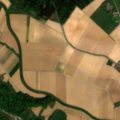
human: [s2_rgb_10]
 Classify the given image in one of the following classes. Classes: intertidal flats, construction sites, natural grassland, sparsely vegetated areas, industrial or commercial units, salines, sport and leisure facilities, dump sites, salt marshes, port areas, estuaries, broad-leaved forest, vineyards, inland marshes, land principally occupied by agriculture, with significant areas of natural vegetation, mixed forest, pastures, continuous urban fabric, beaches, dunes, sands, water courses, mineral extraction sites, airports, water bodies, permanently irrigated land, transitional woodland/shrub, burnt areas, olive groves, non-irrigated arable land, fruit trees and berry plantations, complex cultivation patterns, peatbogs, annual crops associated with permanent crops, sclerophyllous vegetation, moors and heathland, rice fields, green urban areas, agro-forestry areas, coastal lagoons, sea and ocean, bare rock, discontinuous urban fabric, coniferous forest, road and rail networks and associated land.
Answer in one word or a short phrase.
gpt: sport and leisure facilities, non-irrigated arable land, complex cultivation patterns, land principally occupied by agriculture, with significant areas of natural vegetation, broad-leaved forest, mixed forest